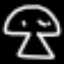
Label: mushroom